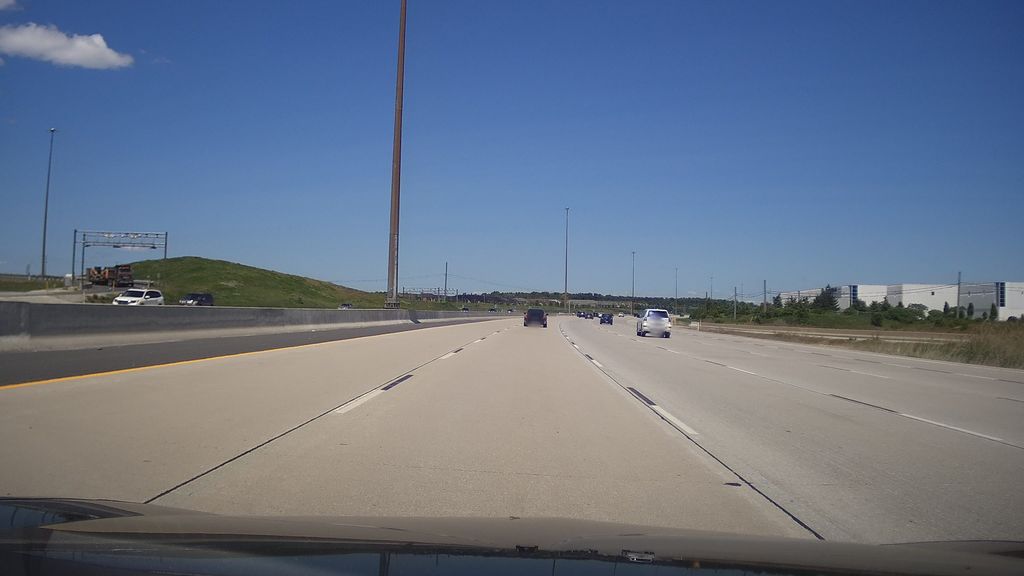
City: toronto